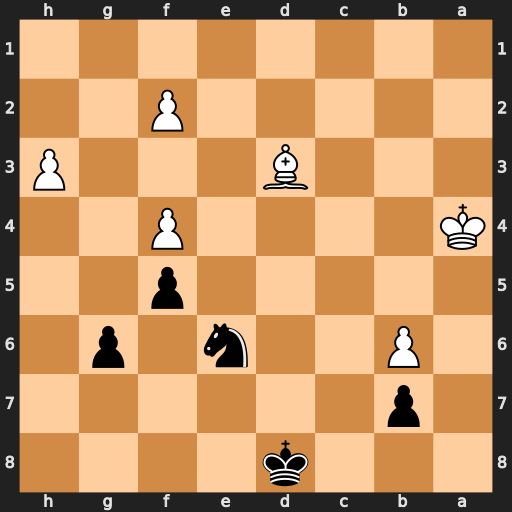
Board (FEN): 3k4/1p6/1P2n1p1/5p2/K4P2/3B3P/5P2/8
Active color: b
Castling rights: -
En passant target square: -
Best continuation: Nc5+ Ka3 Nxd3